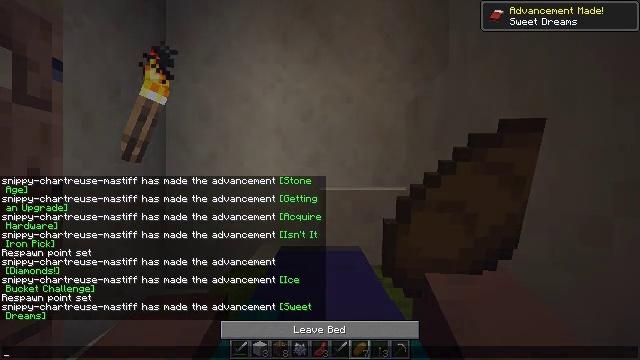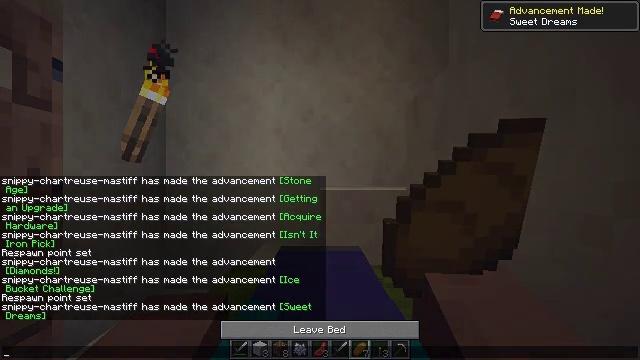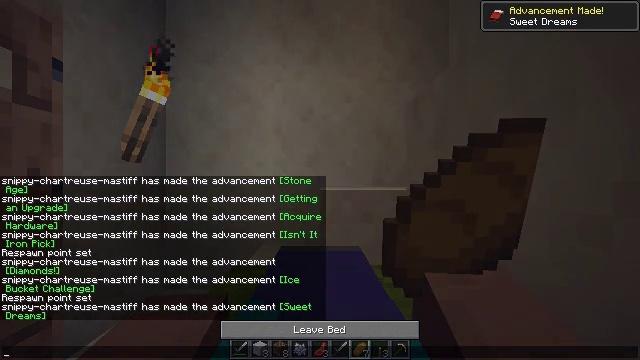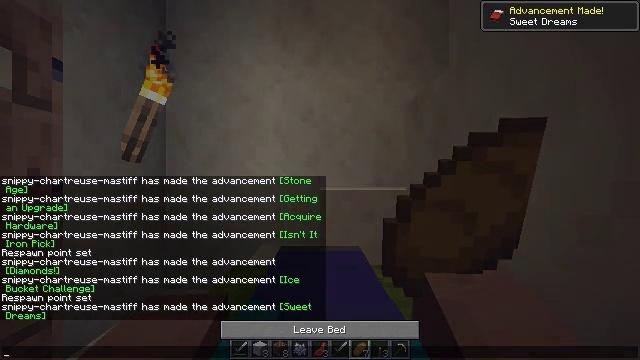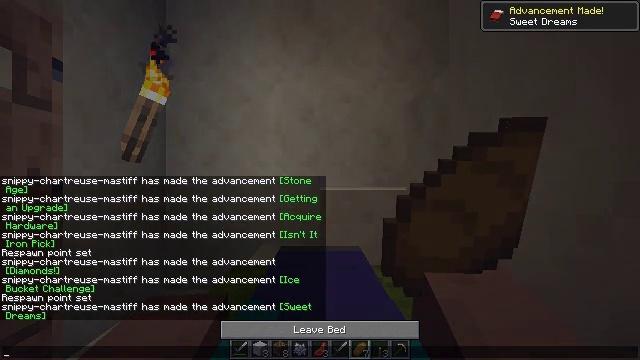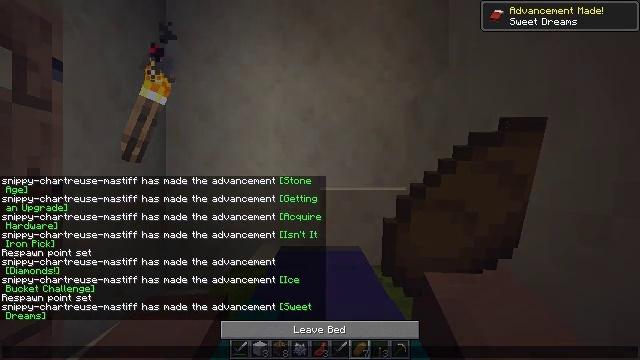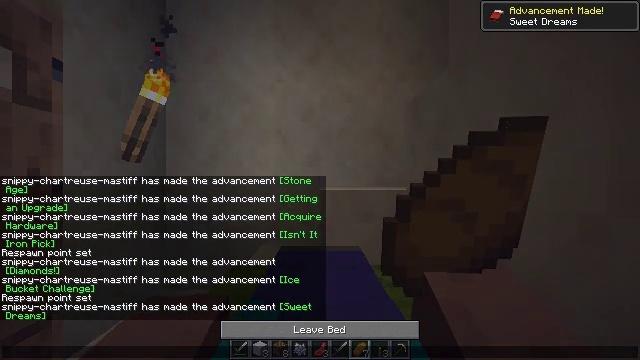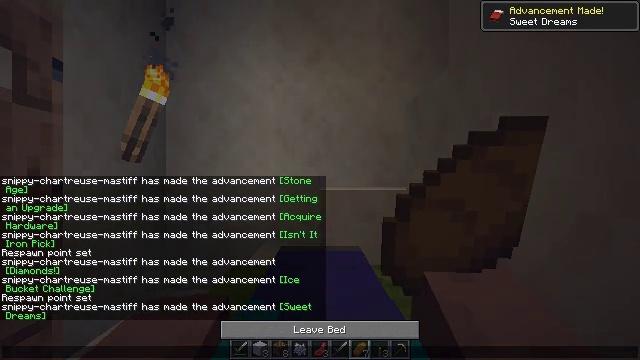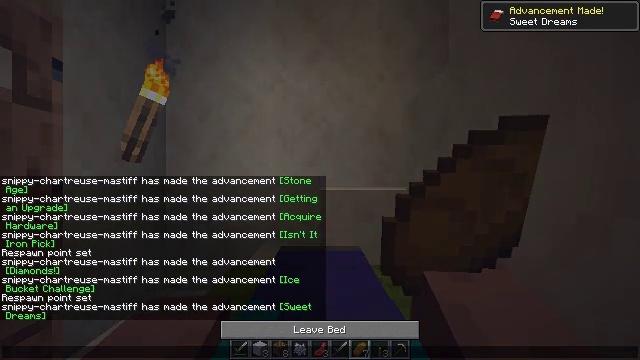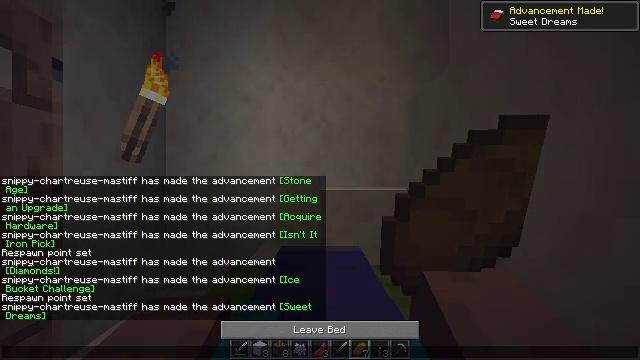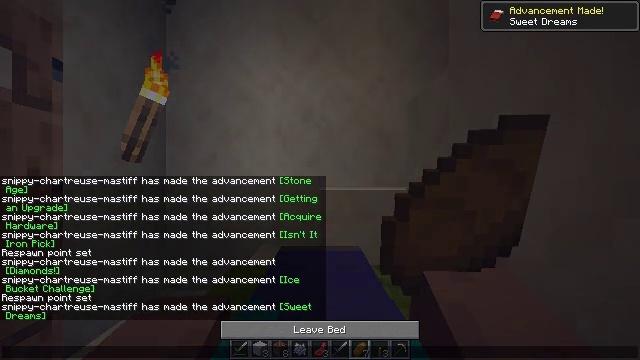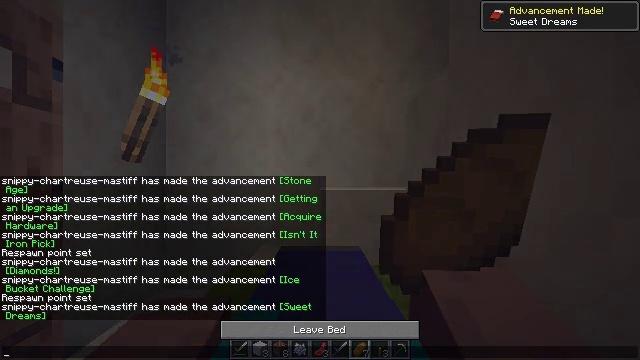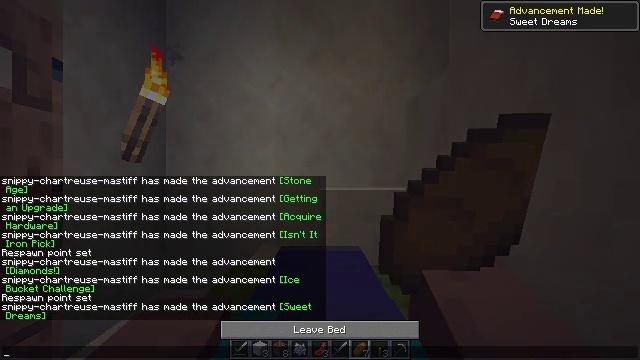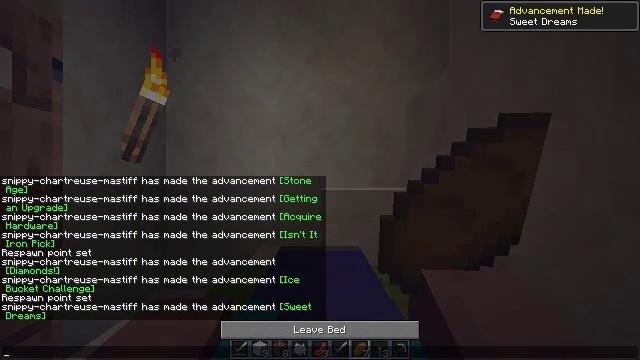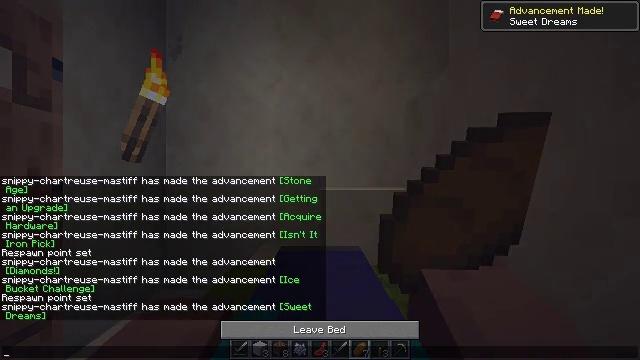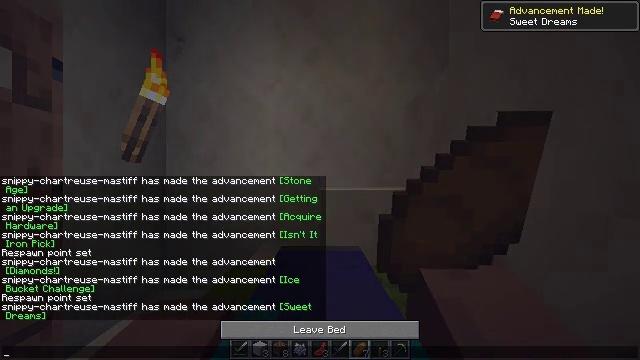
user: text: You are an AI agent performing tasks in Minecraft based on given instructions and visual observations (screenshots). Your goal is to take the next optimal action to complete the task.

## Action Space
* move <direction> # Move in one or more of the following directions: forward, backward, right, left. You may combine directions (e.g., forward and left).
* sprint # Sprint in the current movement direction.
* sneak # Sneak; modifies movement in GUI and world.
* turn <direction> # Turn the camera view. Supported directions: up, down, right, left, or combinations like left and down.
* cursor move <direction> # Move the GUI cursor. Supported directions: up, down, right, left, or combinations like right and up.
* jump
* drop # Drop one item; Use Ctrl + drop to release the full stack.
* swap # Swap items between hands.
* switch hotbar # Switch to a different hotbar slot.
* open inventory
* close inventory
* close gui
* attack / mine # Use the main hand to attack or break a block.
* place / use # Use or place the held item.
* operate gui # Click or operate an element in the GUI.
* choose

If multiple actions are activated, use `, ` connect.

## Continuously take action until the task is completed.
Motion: motion action
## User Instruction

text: Mine the green bed.
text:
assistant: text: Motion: no_op
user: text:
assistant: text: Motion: no_op
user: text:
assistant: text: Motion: no_op
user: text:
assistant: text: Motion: no_op
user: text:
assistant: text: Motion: no_op
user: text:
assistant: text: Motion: no_op
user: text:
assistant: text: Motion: no_op
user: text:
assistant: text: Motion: no_op
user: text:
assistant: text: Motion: no_op
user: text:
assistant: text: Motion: no_op
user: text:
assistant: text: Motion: no_op
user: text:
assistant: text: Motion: no_op
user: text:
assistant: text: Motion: no_op
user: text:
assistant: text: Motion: no_op
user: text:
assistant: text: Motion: no_op
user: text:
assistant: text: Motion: no_op
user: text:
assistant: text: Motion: no_op
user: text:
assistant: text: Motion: no_op
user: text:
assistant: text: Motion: no_op
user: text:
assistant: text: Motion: no_op
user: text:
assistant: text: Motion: no_op
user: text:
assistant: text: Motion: no_op
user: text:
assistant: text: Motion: no_op
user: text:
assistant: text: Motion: no_op
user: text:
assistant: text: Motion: no_op
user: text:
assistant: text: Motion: no_op
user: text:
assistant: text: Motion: no_op
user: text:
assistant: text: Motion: no_op
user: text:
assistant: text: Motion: no_op
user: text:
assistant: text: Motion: no_op